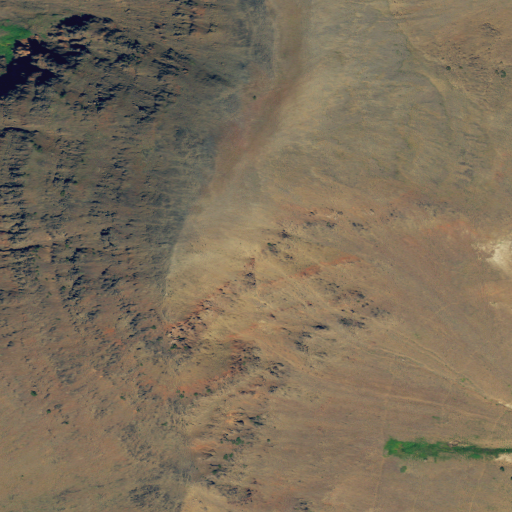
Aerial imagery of mountain in Oregon named East Peak containing barren land and evergreen forest